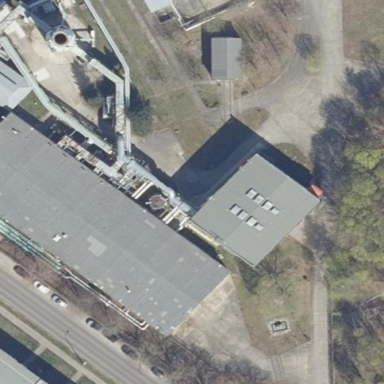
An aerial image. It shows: Industrial building.